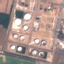
Label: Industrial